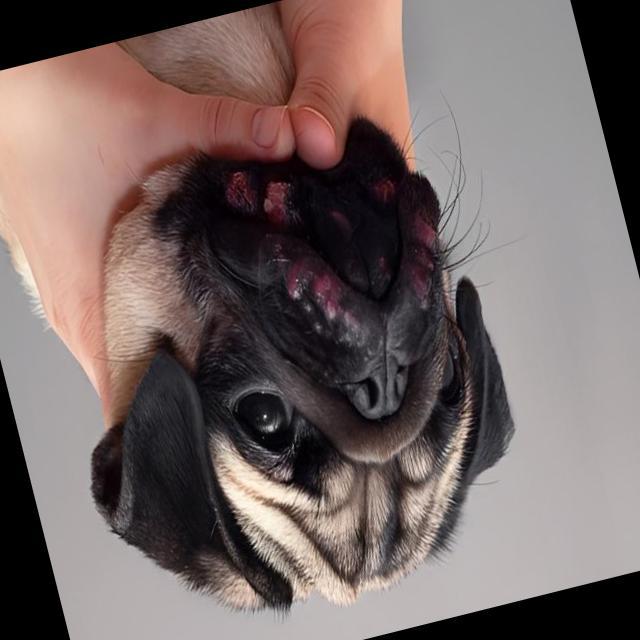
Canine dermatitis — inflammation of the skin presenting with erythema, pruritus, papules, and excoriation. May be allergic, contact, or atopic in origin.